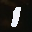
Label: 1